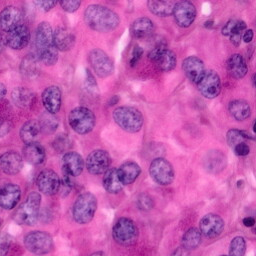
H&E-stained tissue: Pancreatic